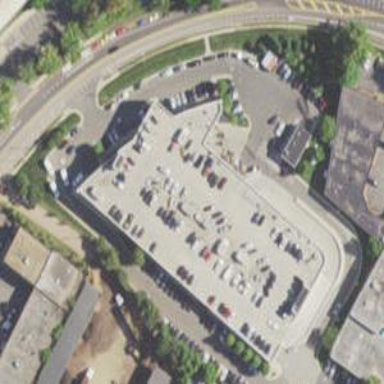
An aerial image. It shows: Commercial area.